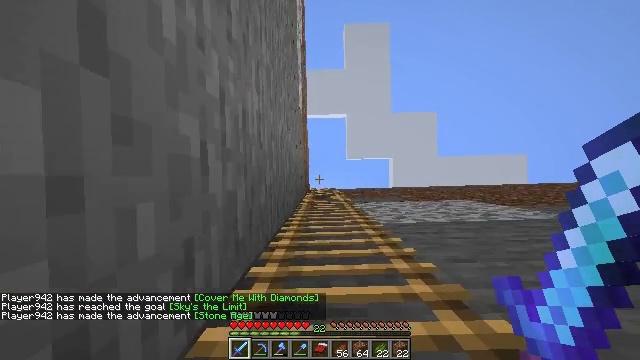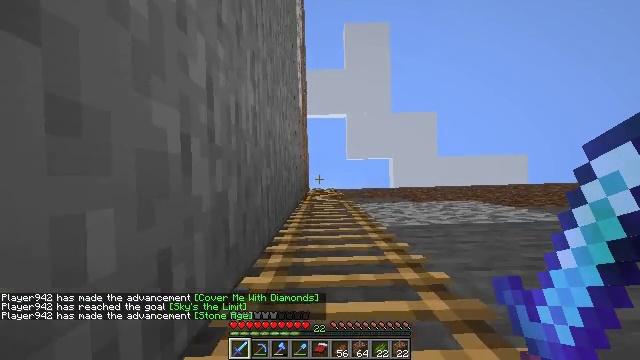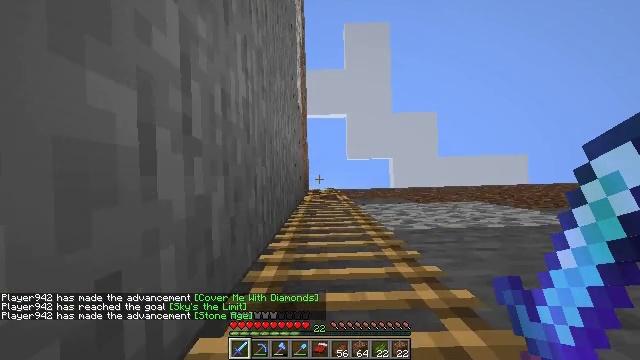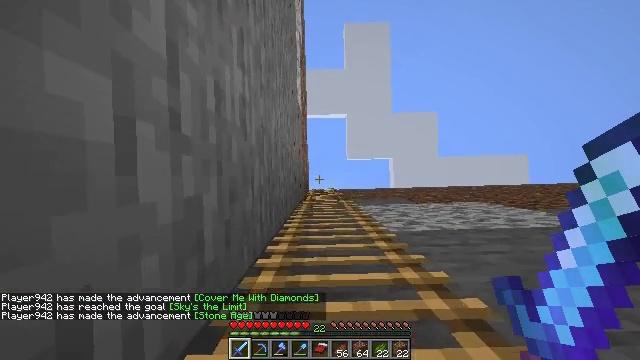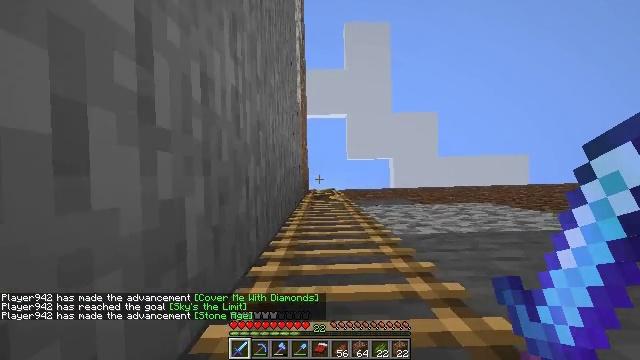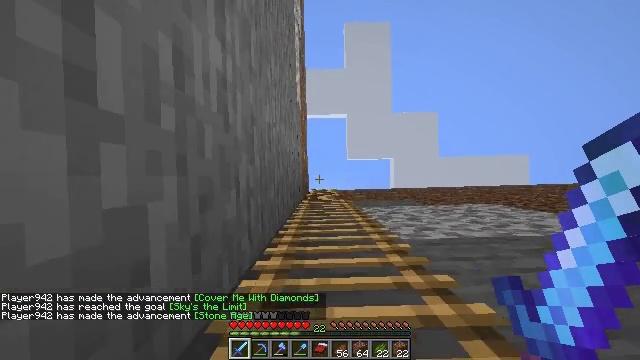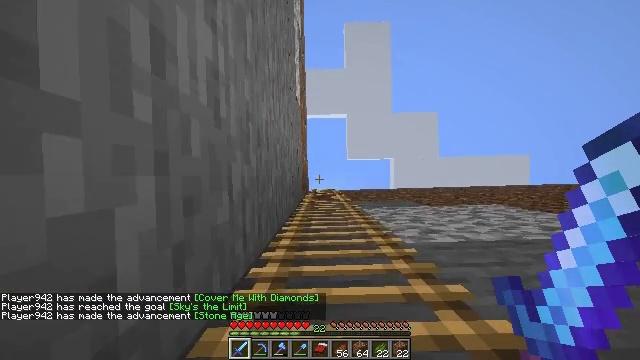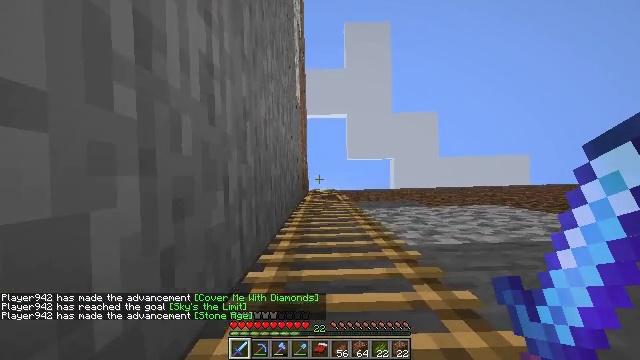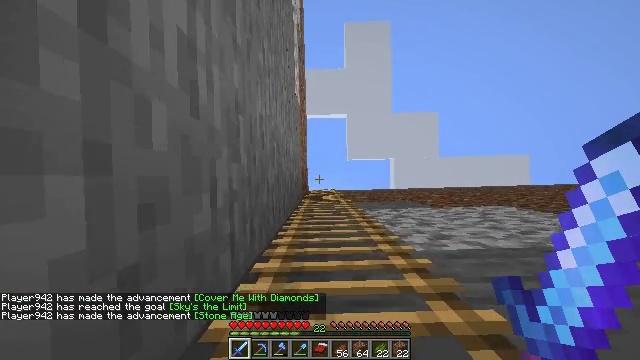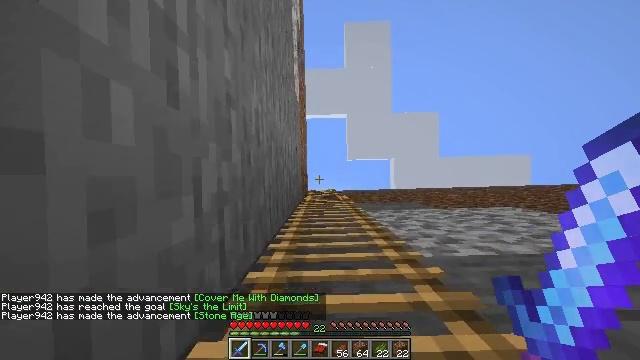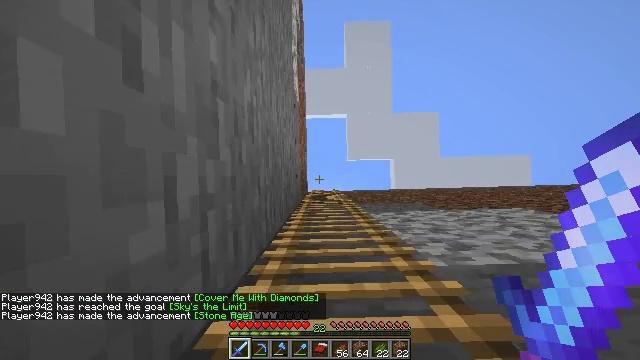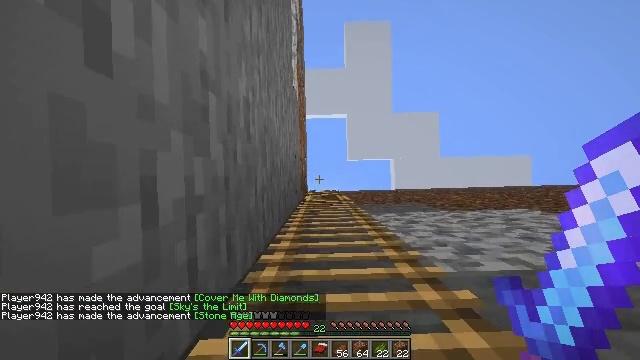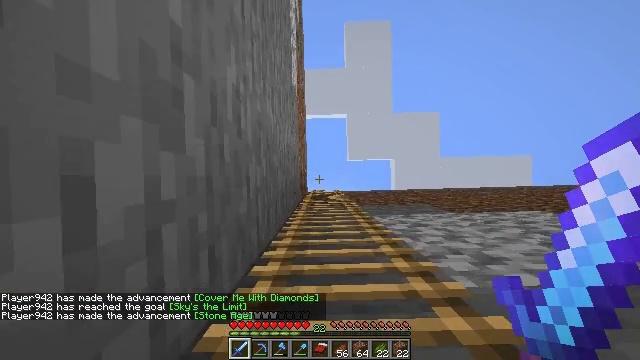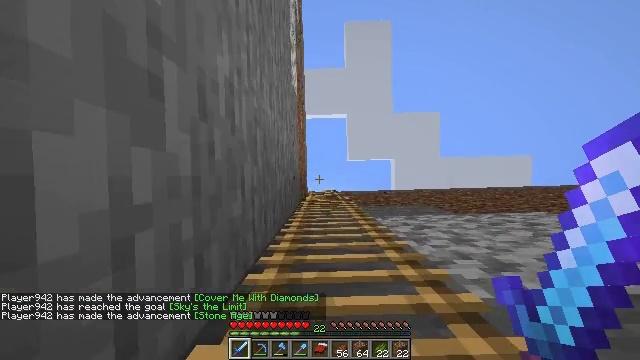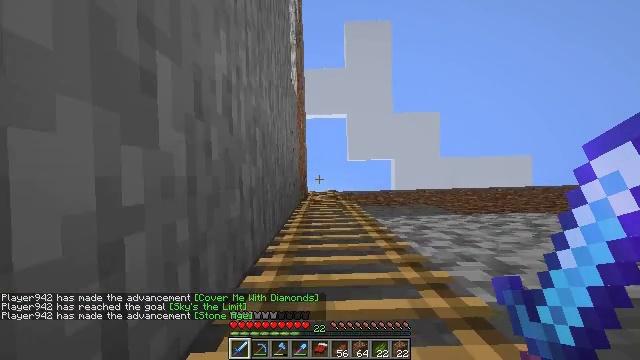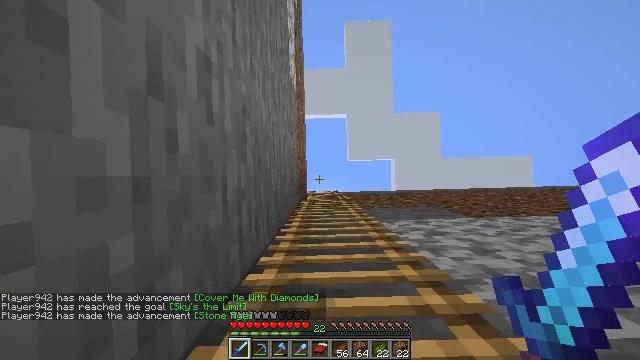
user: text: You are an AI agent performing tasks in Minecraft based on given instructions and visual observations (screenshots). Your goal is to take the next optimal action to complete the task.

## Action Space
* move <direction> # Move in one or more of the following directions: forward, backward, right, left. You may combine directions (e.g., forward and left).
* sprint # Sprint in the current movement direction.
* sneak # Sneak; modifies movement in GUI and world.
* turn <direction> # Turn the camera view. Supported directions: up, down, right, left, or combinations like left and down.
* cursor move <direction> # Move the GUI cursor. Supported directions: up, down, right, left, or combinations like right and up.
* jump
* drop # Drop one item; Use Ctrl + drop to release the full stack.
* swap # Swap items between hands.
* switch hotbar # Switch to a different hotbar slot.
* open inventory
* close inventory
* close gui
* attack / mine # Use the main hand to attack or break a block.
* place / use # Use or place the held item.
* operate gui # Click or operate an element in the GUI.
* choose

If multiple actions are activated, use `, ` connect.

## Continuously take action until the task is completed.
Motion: motion action
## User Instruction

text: Combat the slime.
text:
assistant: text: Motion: move forward, sprint
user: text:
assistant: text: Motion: move forward, sprint
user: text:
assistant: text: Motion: move forward, sprint
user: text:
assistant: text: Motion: move forward, sprint
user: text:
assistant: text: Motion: move forward, sprint
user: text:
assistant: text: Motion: move forward, sprint
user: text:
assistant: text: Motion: move forward, sprint
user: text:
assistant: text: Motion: move forward, sprint
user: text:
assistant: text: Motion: move forward, sprint
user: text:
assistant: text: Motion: move forward, sprint
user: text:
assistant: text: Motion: move forward, sprint
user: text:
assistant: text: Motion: move forward, sprint
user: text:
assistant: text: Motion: move forward, sprint
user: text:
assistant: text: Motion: move forward, sprint
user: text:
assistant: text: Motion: move forward, sprint
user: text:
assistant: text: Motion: move forward, sprint
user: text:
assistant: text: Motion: move forward, sprint
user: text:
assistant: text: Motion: move forward, sprint
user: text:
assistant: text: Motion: move forward, sprint
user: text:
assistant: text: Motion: move forward, sprint
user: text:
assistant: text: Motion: move forward, sprint
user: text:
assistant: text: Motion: move forward, sprint
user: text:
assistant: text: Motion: move forward, sprint
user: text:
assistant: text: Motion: move forward, sprint
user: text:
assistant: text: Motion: move forward, sprint
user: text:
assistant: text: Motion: move forward, sprint
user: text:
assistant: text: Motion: move forward, sprint
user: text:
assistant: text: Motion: move forward, sprint
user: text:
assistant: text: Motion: move forward, sprint
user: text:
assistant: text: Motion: move forward, sprint